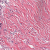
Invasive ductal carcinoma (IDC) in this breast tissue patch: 1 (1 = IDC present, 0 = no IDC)